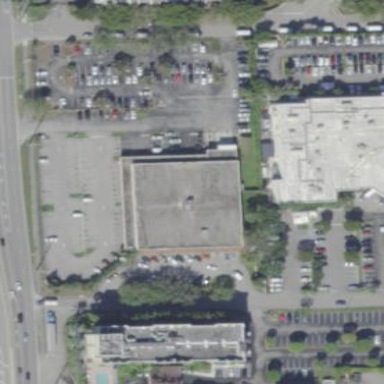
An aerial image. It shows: Retail building.